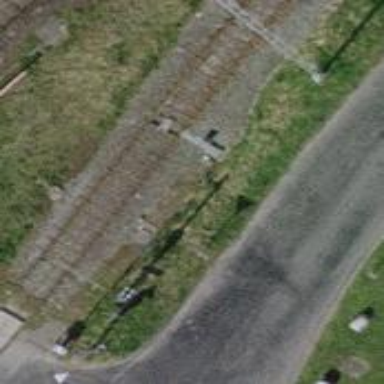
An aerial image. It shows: Railway switch.